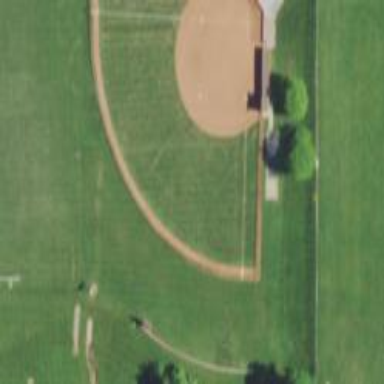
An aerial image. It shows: Baseball pitch for leisure and sports activities.